Question: What is the result of this measurement?
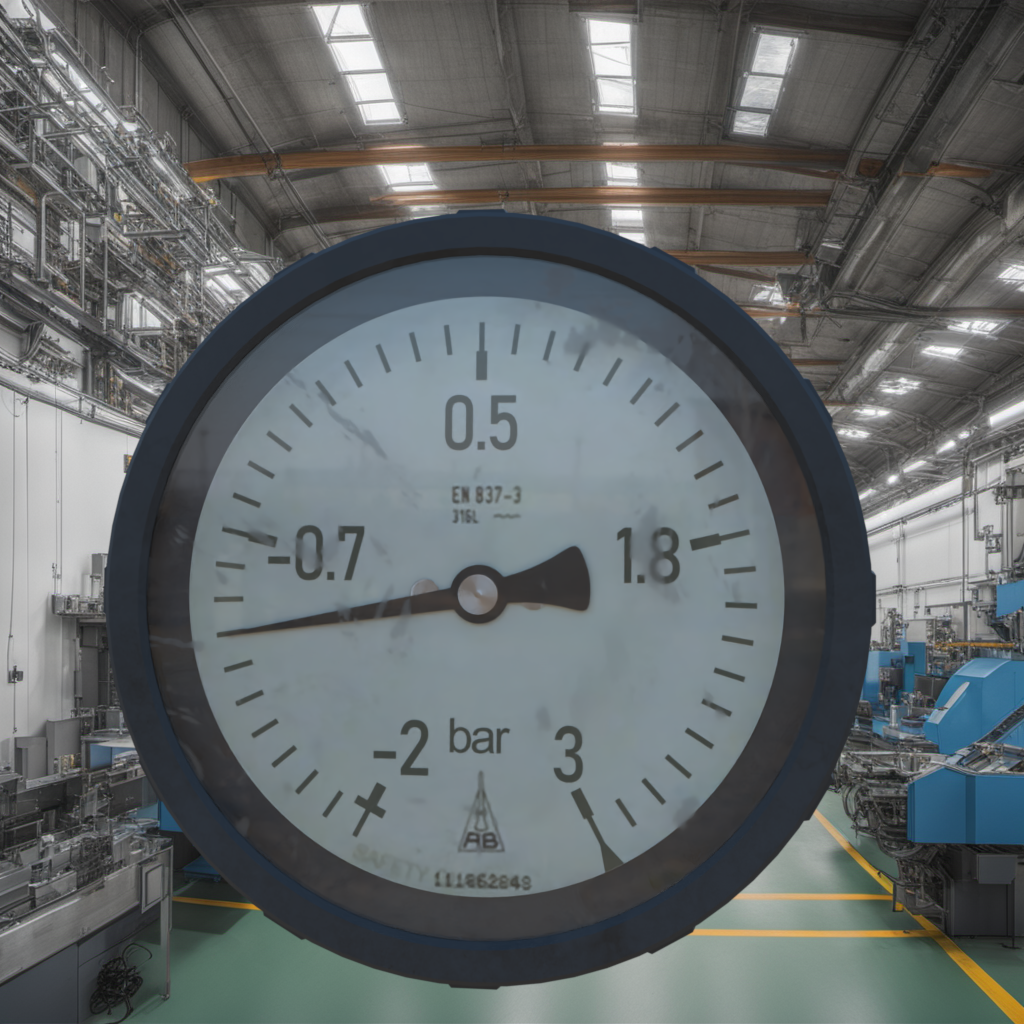
Answer: The result is -1.18
Question: What is the reading range of the measurement in the image?
Answer: The range is from -2 to 3
Question: What is the minimum and maximum value range of the measurement in the image?
Answer: The minimum value is -2 and the maximum value is 3